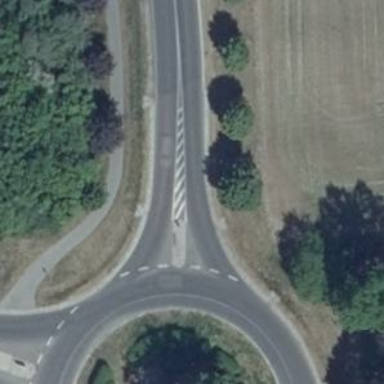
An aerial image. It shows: Secondary road with asphalt surface.